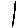
Label: line